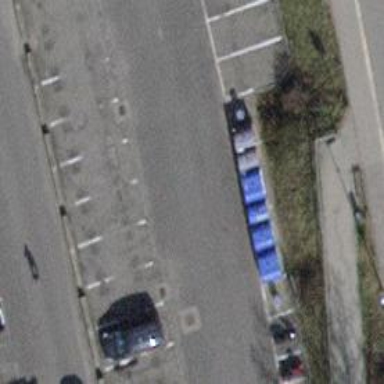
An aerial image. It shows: Recycling container in the area designated for recycling.